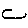
Label: circle